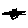
Label: moon